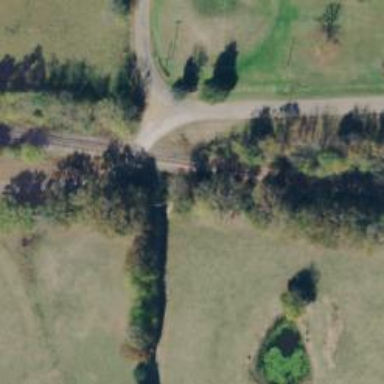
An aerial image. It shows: Railway track.